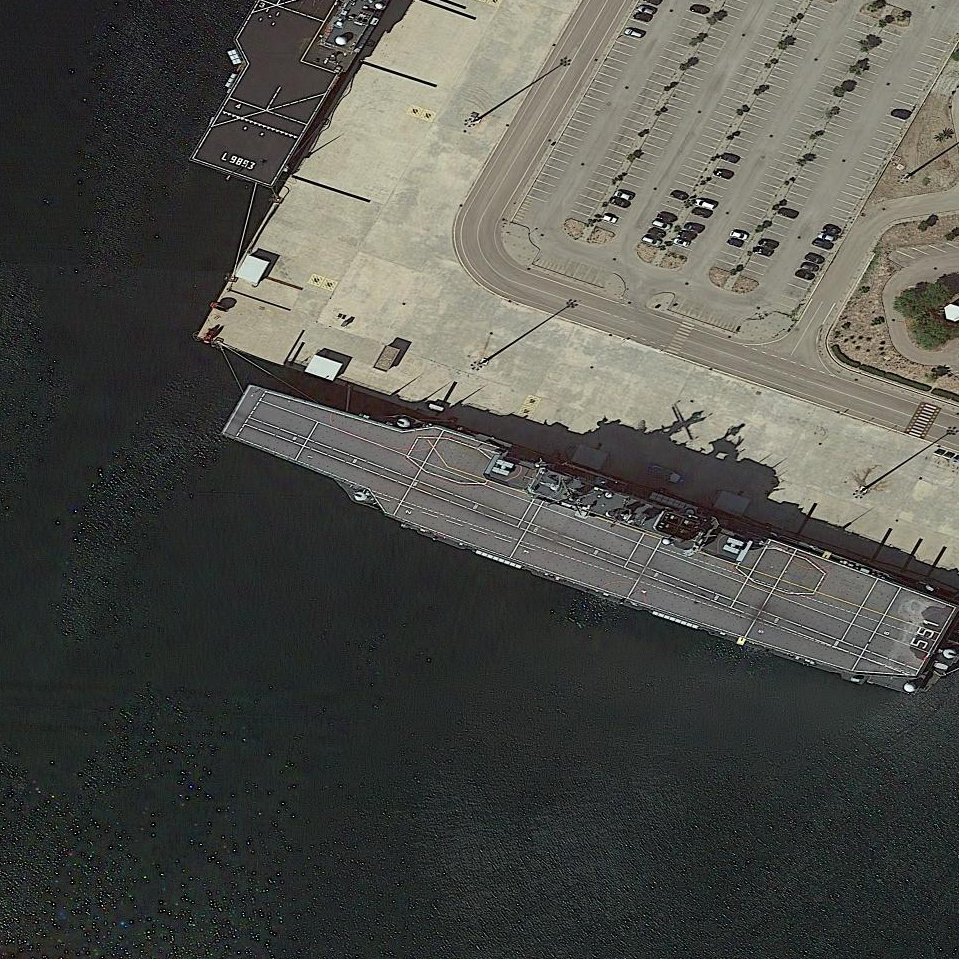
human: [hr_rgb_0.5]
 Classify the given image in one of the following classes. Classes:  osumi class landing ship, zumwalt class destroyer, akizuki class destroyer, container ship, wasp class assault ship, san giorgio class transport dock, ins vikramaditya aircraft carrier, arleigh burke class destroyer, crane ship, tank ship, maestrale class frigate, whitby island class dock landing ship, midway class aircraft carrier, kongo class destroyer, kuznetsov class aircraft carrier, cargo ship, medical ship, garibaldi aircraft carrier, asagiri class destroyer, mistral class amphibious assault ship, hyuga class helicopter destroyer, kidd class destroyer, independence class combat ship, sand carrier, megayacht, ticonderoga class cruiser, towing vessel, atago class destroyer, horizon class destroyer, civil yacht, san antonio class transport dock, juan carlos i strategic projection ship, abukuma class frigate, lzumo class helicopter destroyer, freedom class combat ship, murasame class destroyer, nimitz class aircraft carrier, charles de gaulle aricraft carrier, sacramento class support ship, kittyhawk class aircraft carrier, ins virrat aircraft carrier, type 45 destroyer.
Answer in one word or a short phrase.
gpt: Garibaldi aircraft carrier